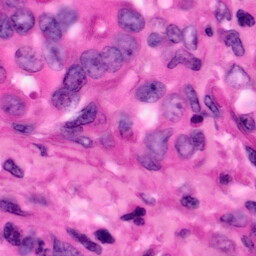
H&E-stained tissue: Pancreatic